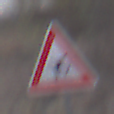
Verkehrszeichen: FlugbetriebRechts
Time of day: SunriseSunset
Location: Outdoor (Nature)
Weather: Clear
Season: NotSpecified
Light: Natural